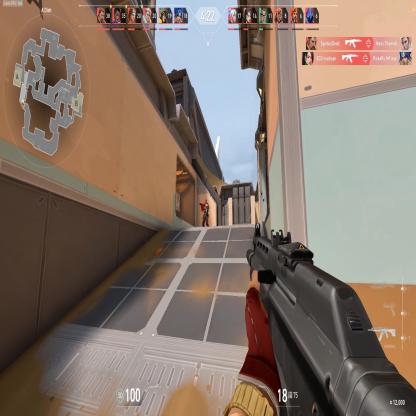
Label: enemy